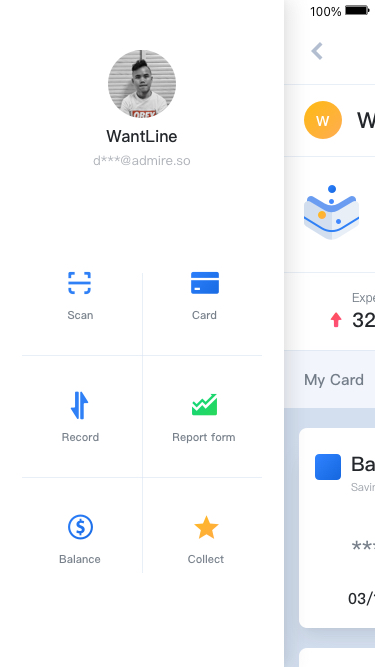
Text in this UI design:
Bank Name
Savings card
03/18
****
Expenses
3200.00
WantLine
W
My Card
WantLine
d***@admire.so
Card
Balance
Collect
Report form
Scan
Record